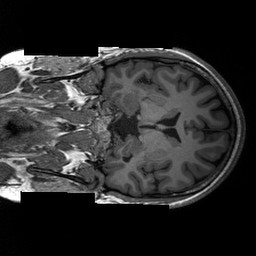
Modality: T1w
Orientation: coronal
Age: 24
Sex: female
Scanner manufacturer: siemens
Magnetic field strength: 3 T
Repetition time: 2.3 s
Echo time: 0.00233 s